Question: I have a problem and I don't know how to solve it. I'm trying but still no success.
I have 3 tables:
tour
'''
id_tour title
1 Discovery
2 Something
'''
tour_to_country
'''
id_tour id_country
1 66
1 35
1 673
2 88
2 91
'''
country
'''
id_country title
1 Country_1
2 Country_2
... ...
999 Country_999
'''
I want to take the 2 tours from tour table, select all the countries inside each tour and display their name.
I want to select all the countries from each tour but the tour should be displayed once.
This is what I've tried:
'''
SELECT tour.id_tour as tour_id, tour.title as tour_title, country.title as country_title, tour.* FROM tour
INNER JOIN tour_to_country ON tour.id_tour = tour_to_country.id_tour
INNER JOIN country ON country.id_country = tour_to_country.id_country
GROUP BY tour.id_tour
'''
It gives me the tours but I still don't know how to take all the countries in the same query.

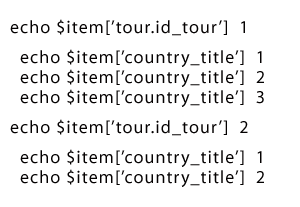
Answer: GROUP_CONCAT should do the trick for you. You can specify ordering and separator. I assume this is what you wanted to achieve.
'''
SELECT tour.id_tour as tour_id, tour.title as tour_title, GROUP_CONCAT(country.title ORDER BY country.title SEPARATOR ',') as country_title, tour.* FROM tour
INNER JOIN tour_to_country ON tour.id_tour = tour_to_country.id_tour
INNER JOIN country ON country.id_country = tour_to_country.id_country
GROUP BY tour.id_tour
'''